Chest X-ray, PA view. Patient: 24 years old, sex F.
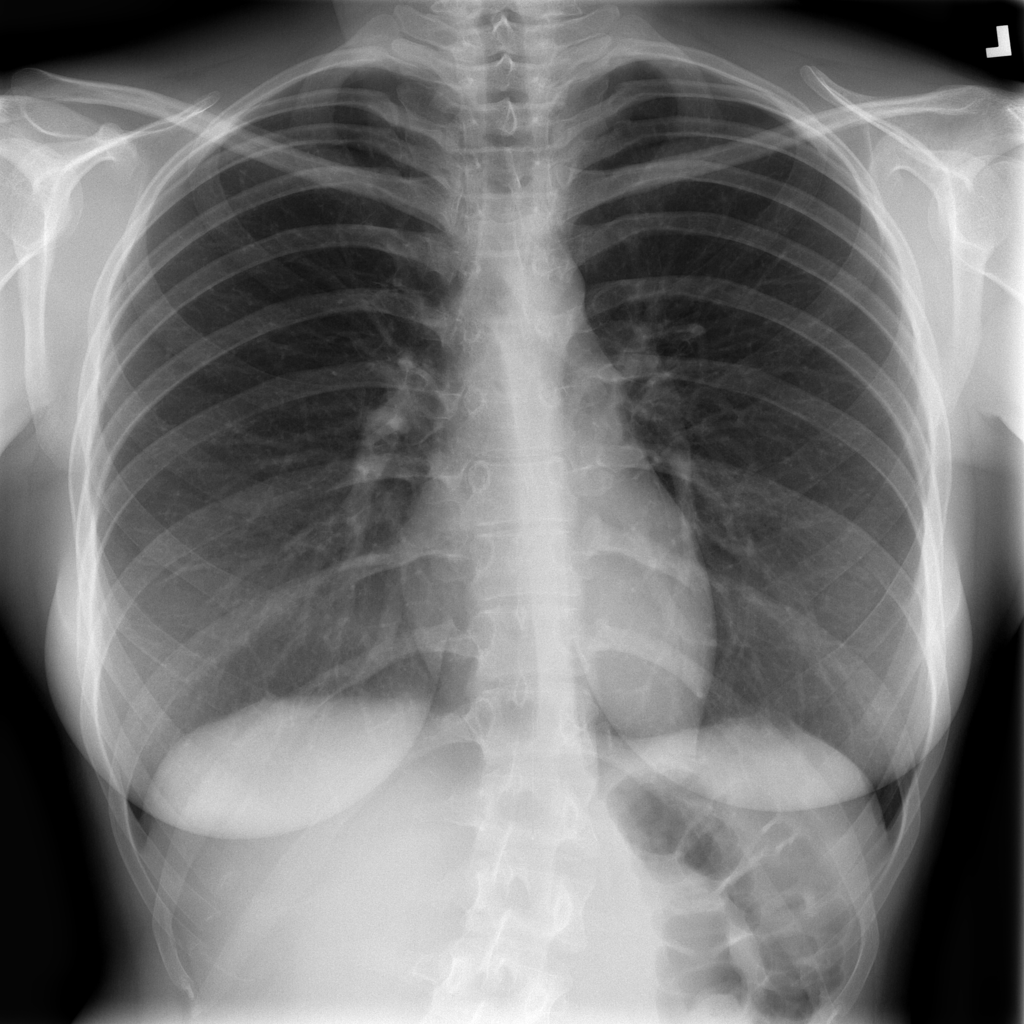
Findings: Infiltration